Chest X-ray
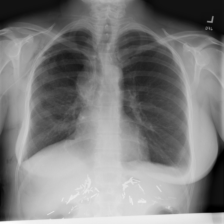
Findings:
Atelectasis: negative
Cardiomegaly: negative
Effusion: negative
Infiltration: negative
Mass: negative
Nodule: negative
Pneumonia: negative
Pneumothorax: positive
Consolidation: negative
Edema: negative
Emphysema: negative
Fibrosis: negative
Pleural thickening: negative
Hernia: negative